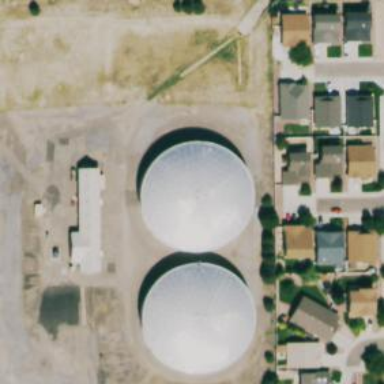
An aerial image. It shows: Storage tank building.